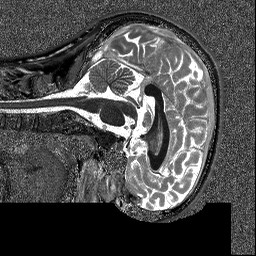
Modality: T1map
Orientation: sagittal
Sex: male